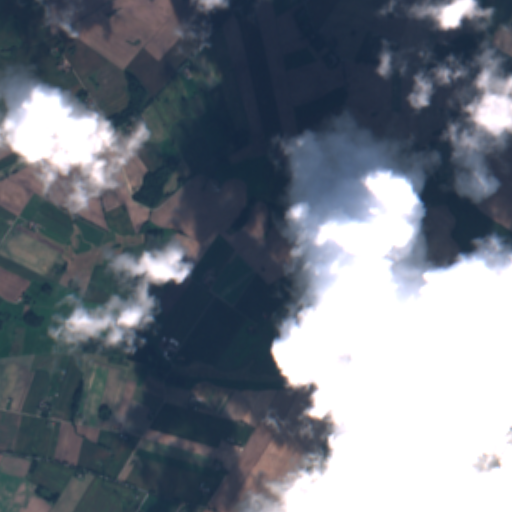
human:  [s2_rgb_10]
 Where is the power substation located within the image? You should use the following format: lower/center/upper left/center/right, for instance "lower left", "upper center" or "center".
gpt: The power substation is located in the lower right of the image.
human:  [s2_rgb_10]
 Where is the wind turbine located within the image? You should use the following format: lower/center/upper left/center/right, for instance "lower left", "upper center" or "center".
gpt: The wind turbine is located in the center of the image.
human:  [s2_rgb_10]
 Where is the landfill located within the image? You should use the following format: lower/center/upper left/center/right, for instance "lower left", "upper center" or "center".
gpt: There is no landfill in the image.